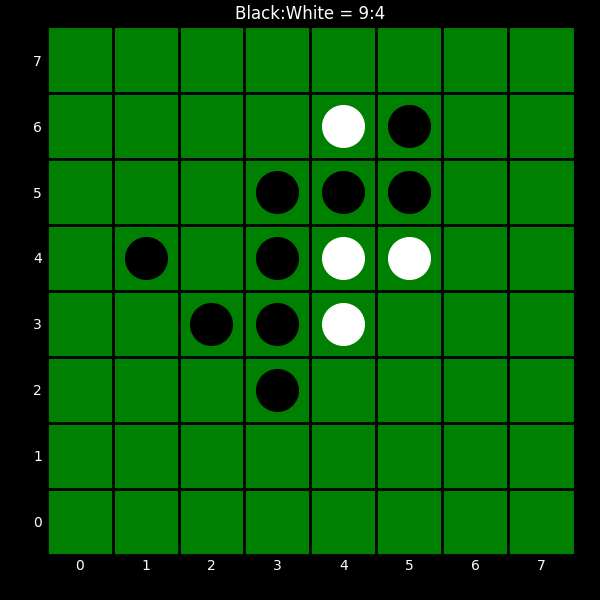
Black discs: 9
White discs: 4